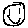
Label: smiley face